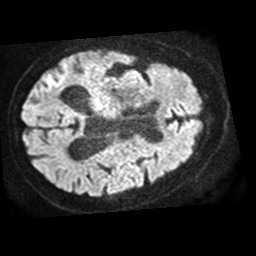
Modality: TRACE
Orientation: axial
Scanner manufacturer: philips
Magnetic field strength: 1.5 T
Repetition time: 3.646 s
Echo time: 0.09257 s